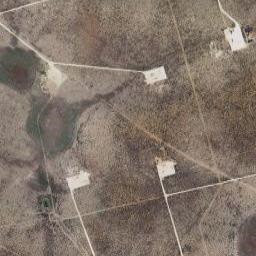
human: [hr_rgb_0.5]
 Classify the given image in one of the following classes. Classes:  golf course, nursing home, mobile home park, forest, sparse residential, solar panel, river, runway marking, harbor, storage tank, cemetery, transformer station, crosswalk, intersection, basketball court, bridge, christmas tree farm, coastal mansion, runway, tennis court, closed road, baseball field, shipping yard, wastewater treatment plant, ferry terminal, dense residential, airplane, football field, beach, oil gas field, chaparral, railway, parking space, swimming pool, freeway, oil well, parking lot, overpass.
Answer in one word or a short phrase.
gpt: oil gas field